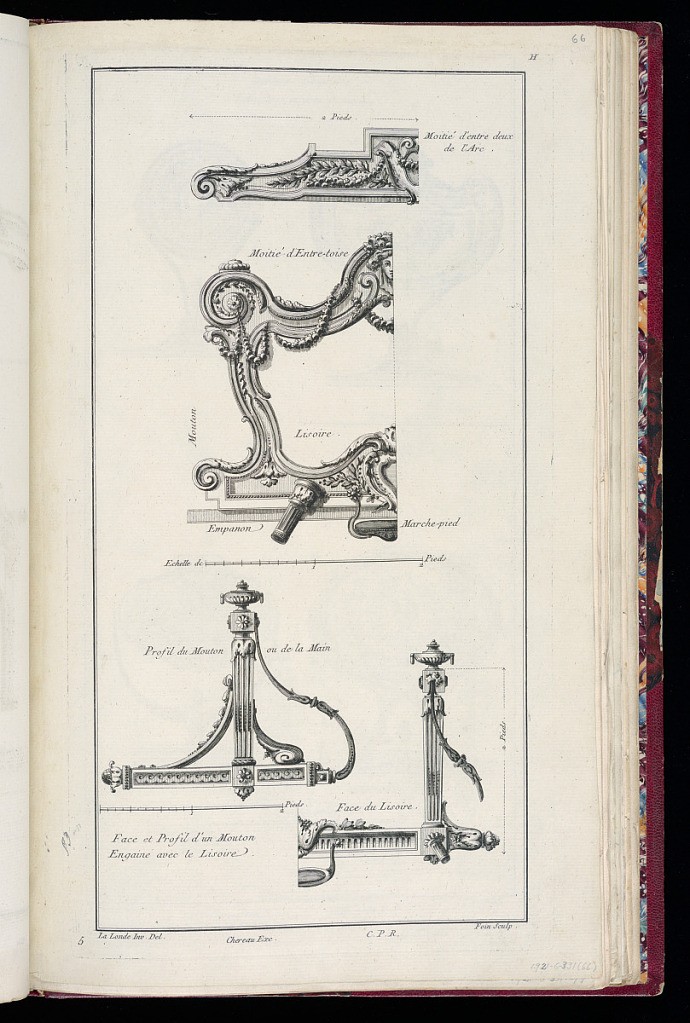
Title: Designs for Carved Decoration of a Stagecoach
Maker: Richard de Lalonde, French, active 1780–96
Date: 1775-1788
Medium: Etching on off-white laid paper
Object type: Print
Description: Designs for the carved details of a stagecoach, featuring ornament motifs such as floral garland, branches, scrolls, mascarons, rosettes, acanthus leaves, urns, wave pattern, bead course, and fluting. The plate is signed and numbered.